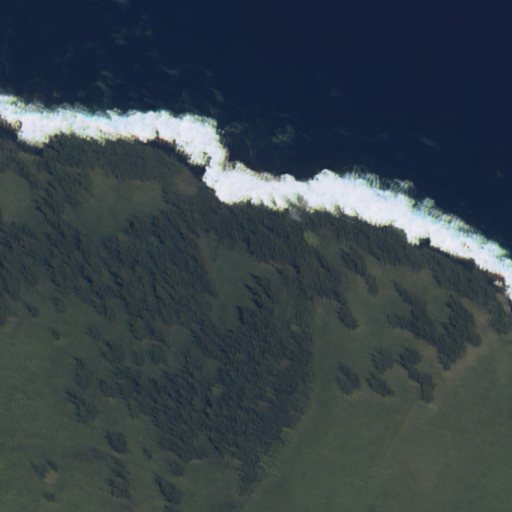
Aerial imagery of valley in Hawaii named Waialeale Gulch containing only unknown